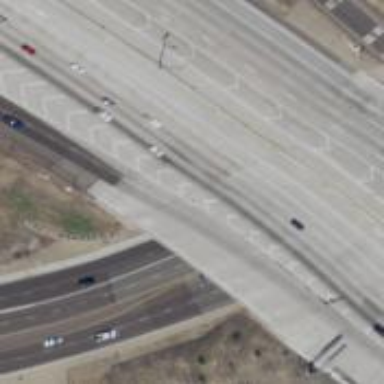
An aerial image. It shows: Primary highway.